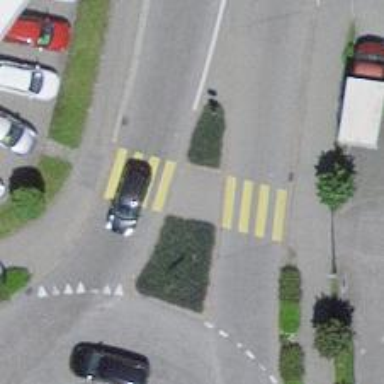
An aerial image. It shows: Marked road crossing with pedestrian island.